Interaction volume radius: 10 \u00c5
Interaction volume height: 10 \u00c5
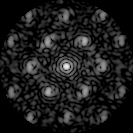
Disorder parameter: 0.4479